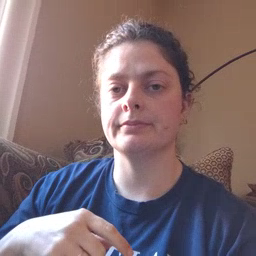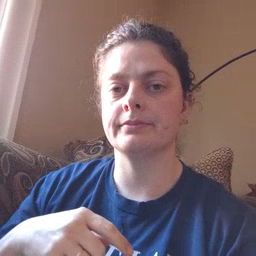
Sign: cheek